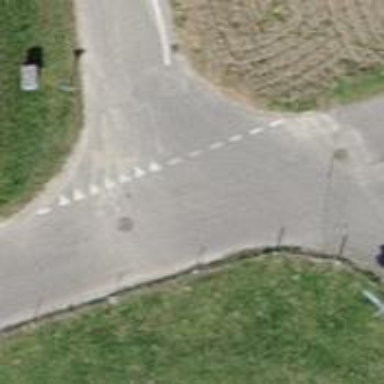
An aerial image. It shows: Road with "give way" sign.